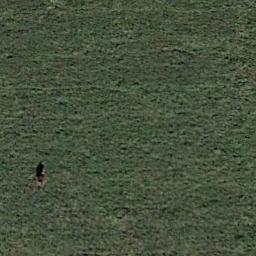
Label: meadow